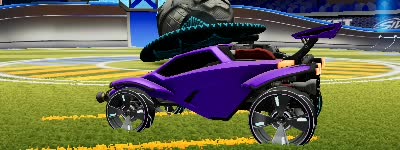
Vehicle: octane